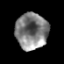
Tissue: prostate
Cell type: Epithelial cells
Senescence score: 0.3307
Nuclear area (px): 1145
Mean DAPI intensity: 129.272